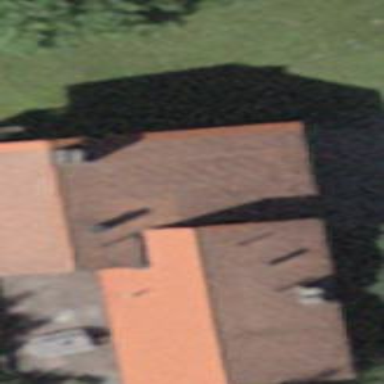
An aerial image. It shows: Building with tile roof.